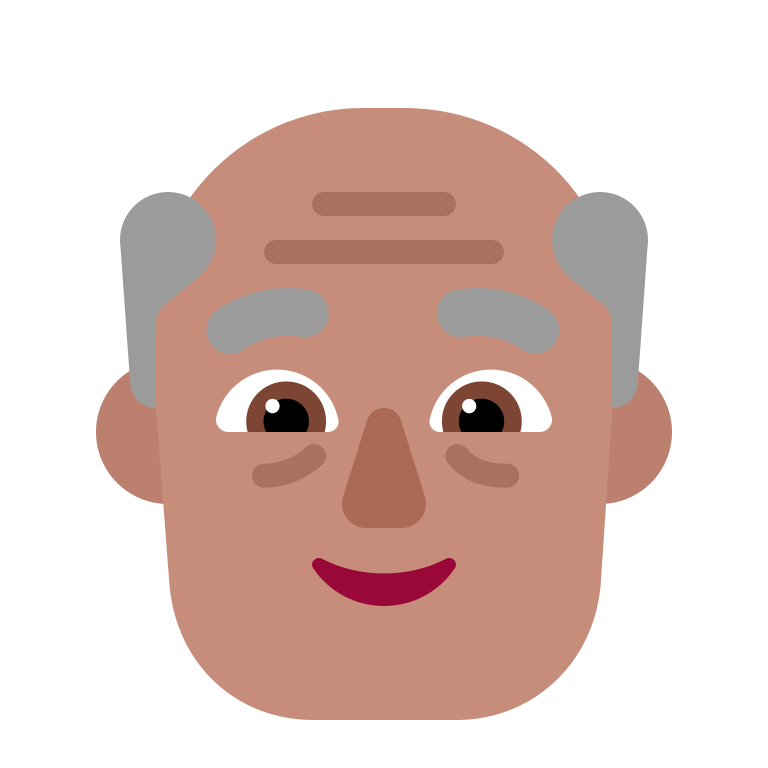
old man flat